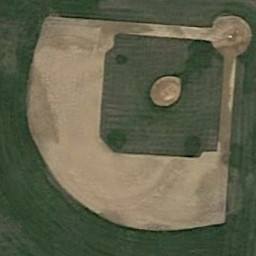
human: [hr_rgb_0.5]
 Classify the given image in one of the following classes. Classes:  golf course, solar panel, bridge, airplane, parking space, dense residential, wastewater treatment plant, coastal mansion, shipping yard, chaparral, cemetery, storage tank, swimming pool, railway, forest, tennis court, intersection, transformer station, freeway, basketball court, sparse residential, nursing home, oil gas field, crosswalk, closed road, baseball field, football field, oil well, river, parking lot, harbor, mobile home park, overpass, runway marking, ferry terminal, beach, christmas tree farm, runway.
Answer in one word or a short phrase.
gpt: baseball field